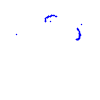
Particle: proton